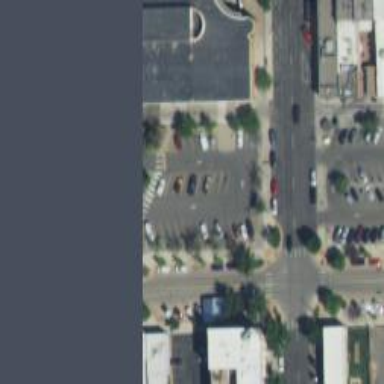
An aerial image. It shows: Parking space.